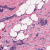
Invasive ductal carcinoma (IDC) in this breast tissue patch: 1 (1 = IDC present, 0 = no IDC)